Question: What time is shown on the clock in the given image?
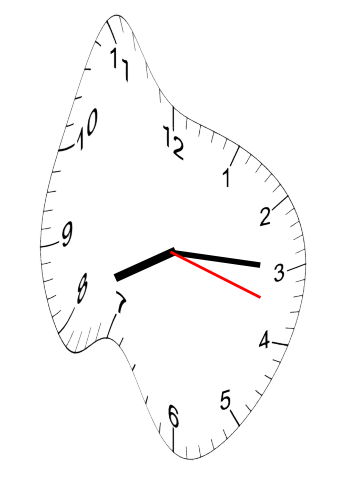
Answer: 08:15:18